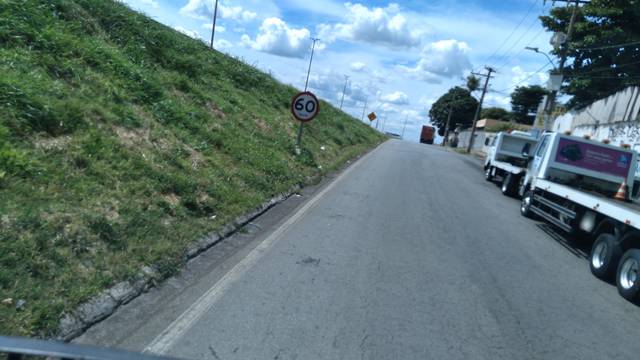
Region: Brazil
Coordinates: -19.913, -43.993